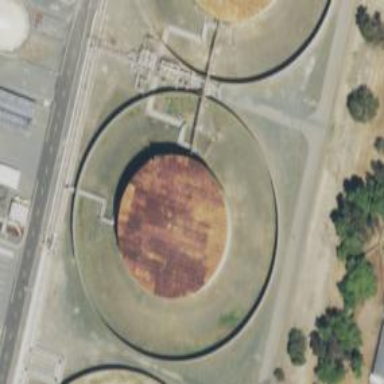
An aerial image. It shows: Storage tank building.